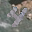
Label: 4